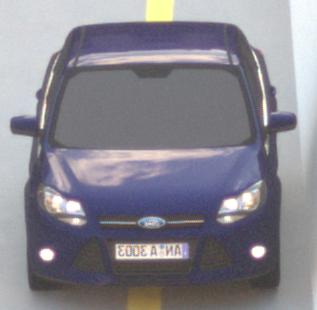
Make: Ford
Model: Focus 1.6 Ti-VCT
Detailed model: Focus (III)
Model produced from: 2011/09
Model produced until: 2014/09
Doors: 5
Color: blue
Road condition: dry road
Daytime: sunrise or sunset
Contrast: low contrast